Question: Can anybody help me that how to get the submenu when imagebutton is clicked as like shown in the image below.
Thank you in advance.

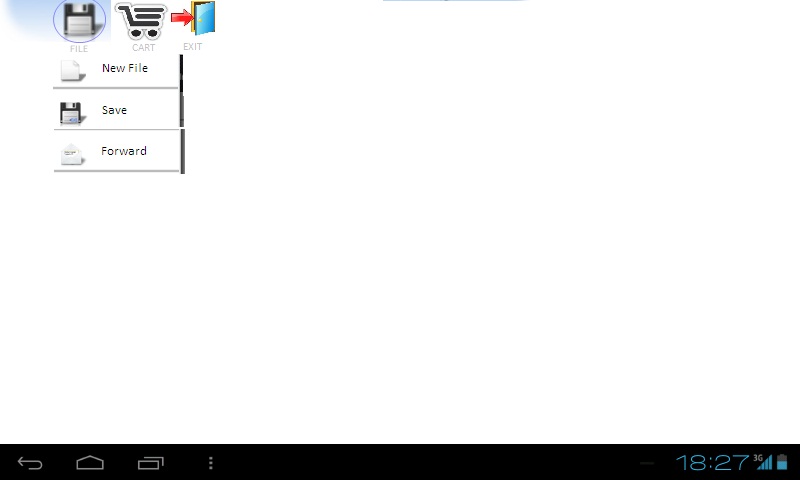
Answer: I think it is PopupWindow
you should take a look on this page
<URL>